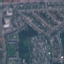
Land use / land cover class: Residential